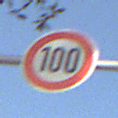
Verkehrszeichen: Geschwindigkeit100
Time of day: SunriseSunset
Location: Outdoor (Suburban)
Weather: PartlyCloudy
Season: NotSpecified
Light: Natural